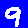
Digit: 9